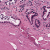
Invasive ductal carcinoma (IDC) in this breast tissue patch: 0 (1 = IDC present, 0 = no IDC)